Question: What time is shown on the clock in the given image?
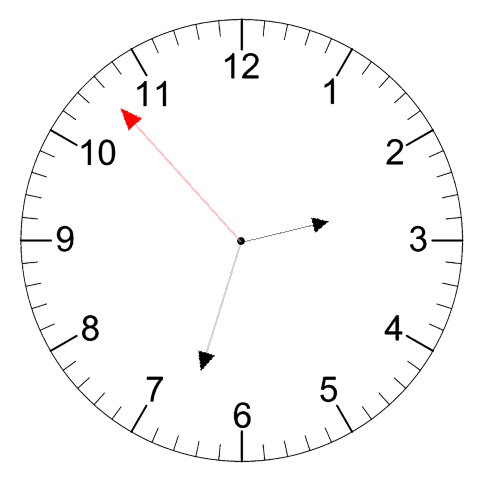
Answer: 02:32:53